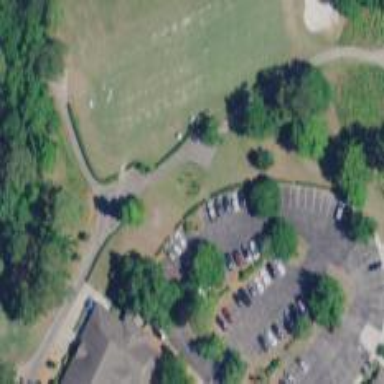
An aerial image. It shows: Path for golf carts.